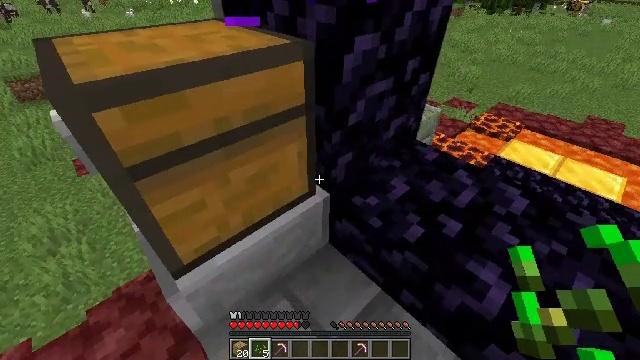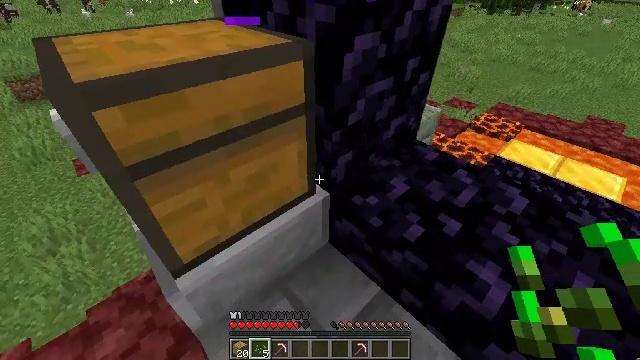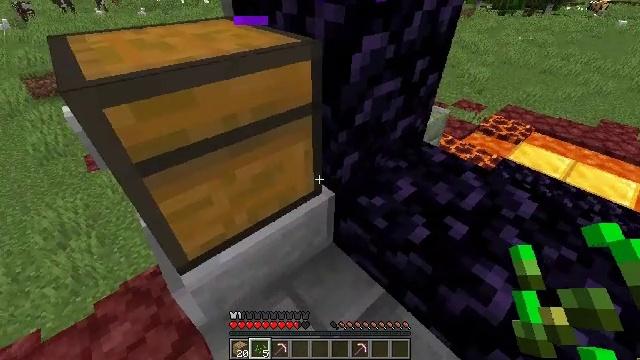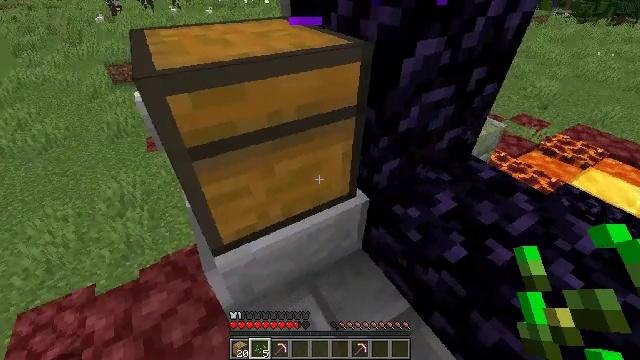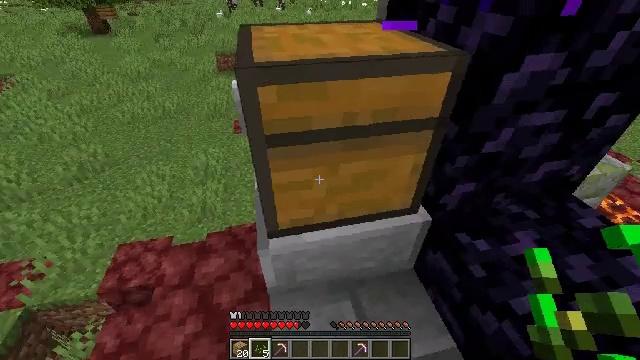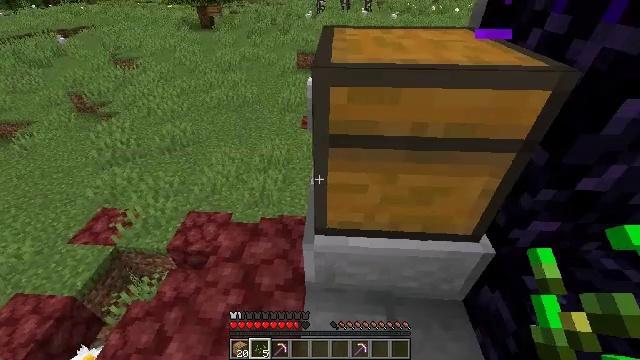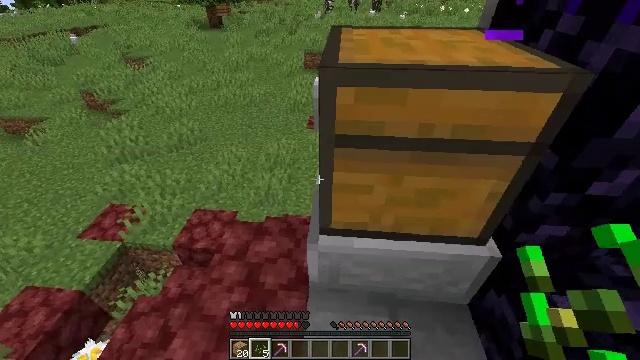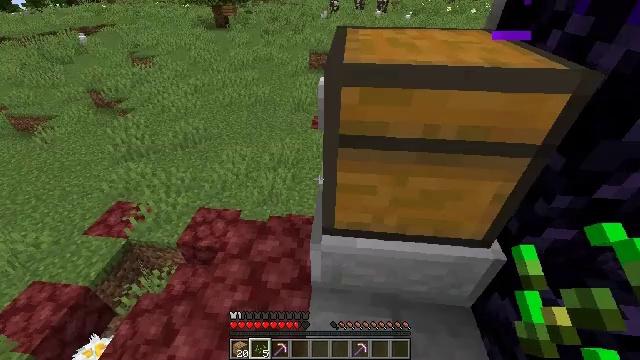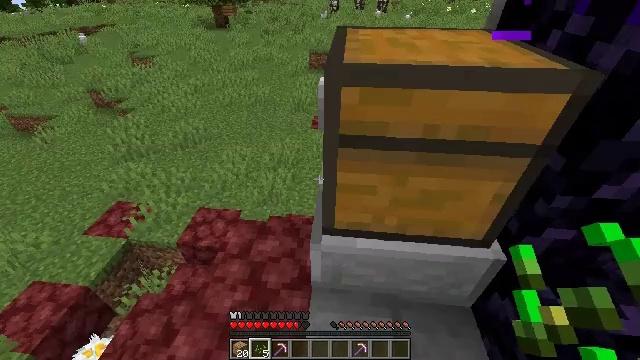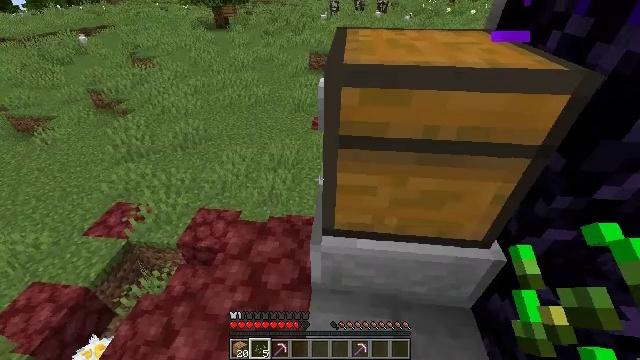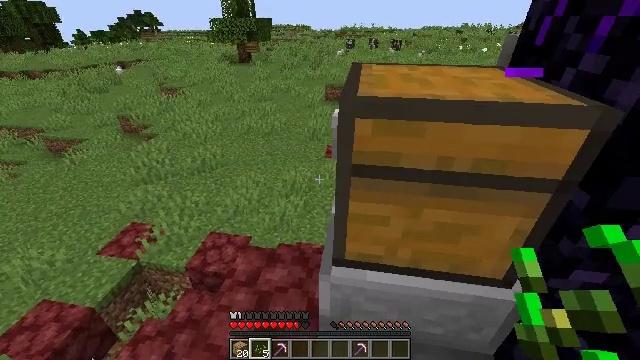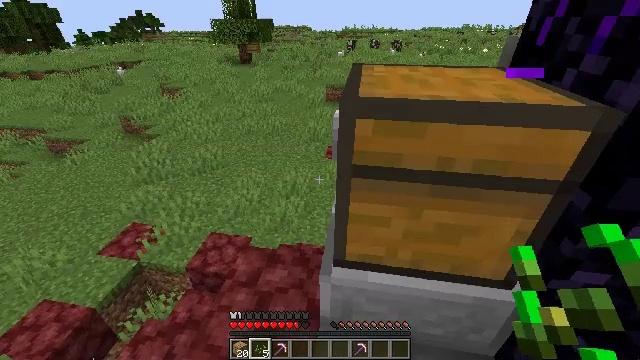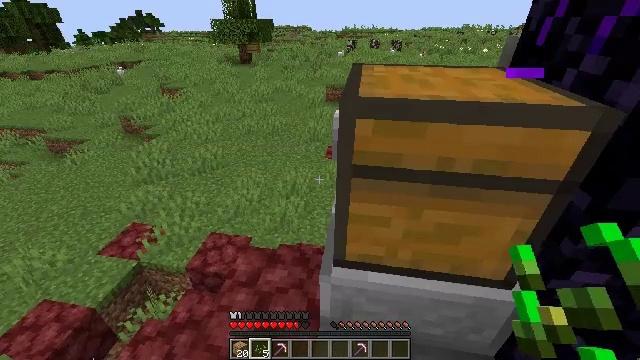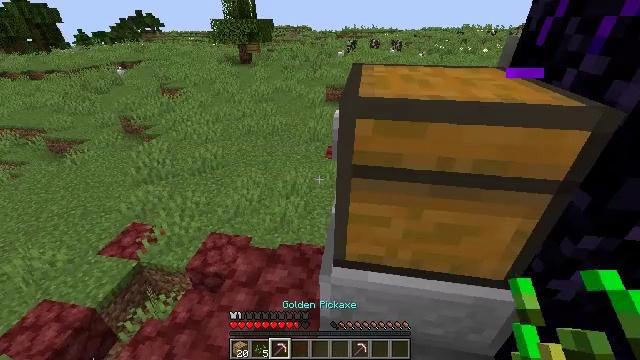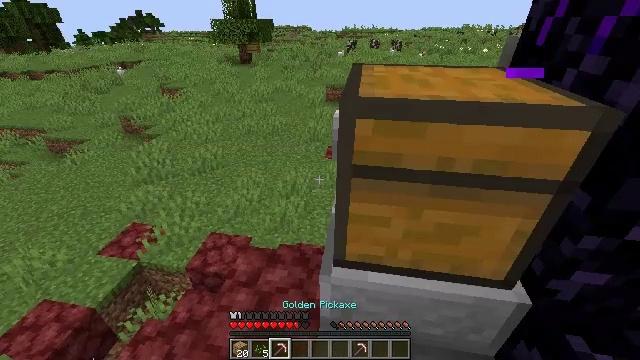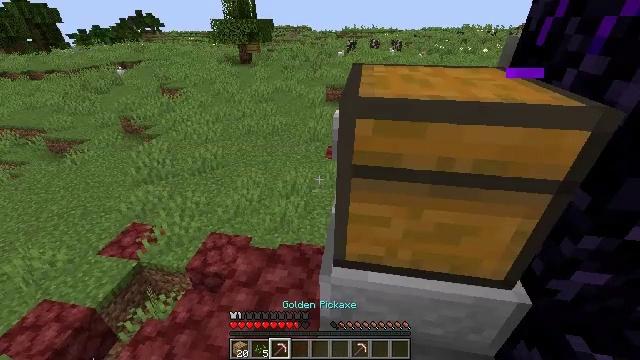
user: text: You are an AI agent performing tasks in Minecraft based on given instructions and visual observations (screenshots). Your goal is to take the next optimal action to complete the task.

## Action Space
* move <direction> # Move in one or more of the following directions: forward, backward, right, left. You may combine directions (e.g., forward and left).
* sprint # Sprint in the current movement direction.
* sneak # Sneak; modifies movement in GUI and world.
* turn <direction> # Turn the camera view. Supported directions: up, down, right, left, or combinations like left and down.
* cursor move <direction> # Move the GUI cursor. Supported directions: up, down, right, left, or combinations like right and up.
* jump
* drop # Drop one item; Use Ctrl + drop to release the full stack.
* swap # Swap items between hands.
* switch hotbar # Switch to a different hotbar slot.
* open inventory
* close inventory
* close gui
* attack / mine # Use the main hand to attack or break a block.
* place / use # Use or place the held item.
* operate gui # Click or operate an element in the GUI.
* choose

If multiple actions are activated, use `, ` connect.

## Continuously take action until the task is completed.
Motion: motion action
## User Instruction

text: Mine magma blocks for light and decoration.
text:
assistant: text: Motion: no_op
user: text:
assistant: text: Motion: turn left
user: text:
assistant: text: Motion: turn left
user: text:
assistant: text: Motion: turn left
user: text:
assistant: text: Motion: turn left
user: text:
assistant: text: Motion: turn left
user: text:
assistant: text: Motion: turn left
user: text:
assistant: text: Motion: no_op
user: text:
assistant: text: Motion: no_op
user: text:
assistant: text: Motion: turn left and up
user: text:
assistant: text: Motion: no_op
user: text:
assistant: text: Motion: no_op
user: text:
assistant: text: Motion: no_op
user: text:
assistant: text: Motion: no_op
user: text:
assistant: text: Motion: no_op
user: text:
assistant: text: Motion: no_op
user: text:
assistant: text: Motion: turn left and up
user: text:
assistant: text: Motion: turn left
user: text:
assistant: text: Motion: turn left
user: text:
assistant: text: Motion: turn left
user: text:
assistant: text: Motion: no_op
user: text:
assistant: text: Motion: no_op
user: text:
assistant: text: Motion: no_op
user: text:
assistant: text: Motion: no_op
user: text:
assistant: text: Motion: turn left
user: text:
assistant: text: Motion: turn left
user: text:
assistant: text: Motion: no_op
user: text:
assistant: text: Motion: no_op
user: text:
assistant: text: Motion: turn left
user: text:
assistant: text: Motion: turn left